Question: Alright, so I have an idea, but I am not sure if there is a way to accomplish this. Starting with this equation:
=IF(OR(ARRAYFORMULA(SUM(COUNTIF(B7:O7,{"I","A","X","R","K","E","AL","FFSL","ADM*"})))=10),"80 Hours","Error")
I would like to embed an AND statement within the same IF statement, if that is at all possible. For instance, the equation above checks all the possible 8 hours shifts. If there are 10 of them then the employee is schedule to work 80 hours. I next need to check for a combination of 4 ten hour shifts and 5 eight hour shifts. I then need to continue checking other possible combinations that would get the employee to 80 hours.
I know this equation below does not work, but this is what I am trying to do something similar to.
=IF(OR(ARRAYFORMULA(SUM(COUNTIF(B7:O7,{"I","A","X","R","K","E","AL","FFSL","ADM*"})))=10,(ARRAYFORMULA(SUM(COUNTIF(B7:O7,{"R-10","I-10","X-10","A-10"})))=4,AND(ARRAYFORMULA(SUM(COUNTIF(B7:O7,{"I","A","X","R","K","E","AL","FFSL","ADM*"})))=5),"80 Hours","Error")
Essentially I am trying to embed an AND statement within the original OR statement. Not sure if that is even allowed. I am saying something like this:
IF 1 OR (2 AND 3) OR (3 AND 4), etc...

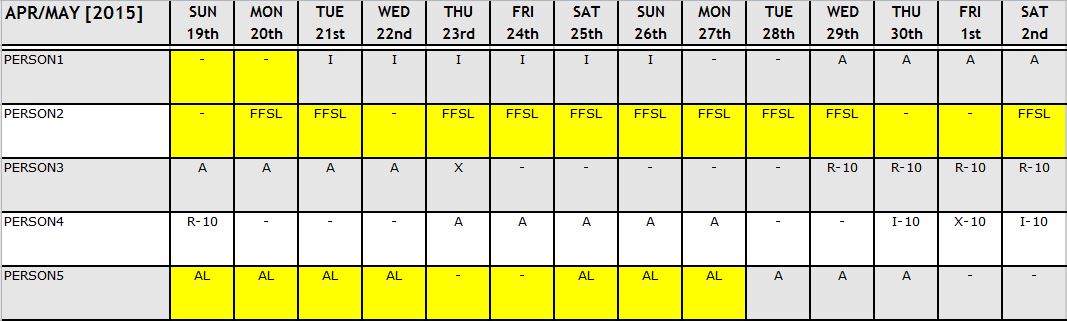
Answer: Shouldn't it be like this?
=IF(OR(ARRAYFORMULA(SUM(COUNTIF(B7:O7,{"I","A","X","R","K","E","AL","FFSL","ADM*"})))=10,
AND(ARRAYFORMULA(SUM(COUNTIF(B7:O7,{"R-10","I-10","X-10","A-10"})))=4, ARRAYFORMULA(SUM(COUNTIF(B7:O7,"I","A","X","R","K","E","AL","FFSL","ADM*"})))=5)) ,"80 Hours","Error")